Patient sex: M
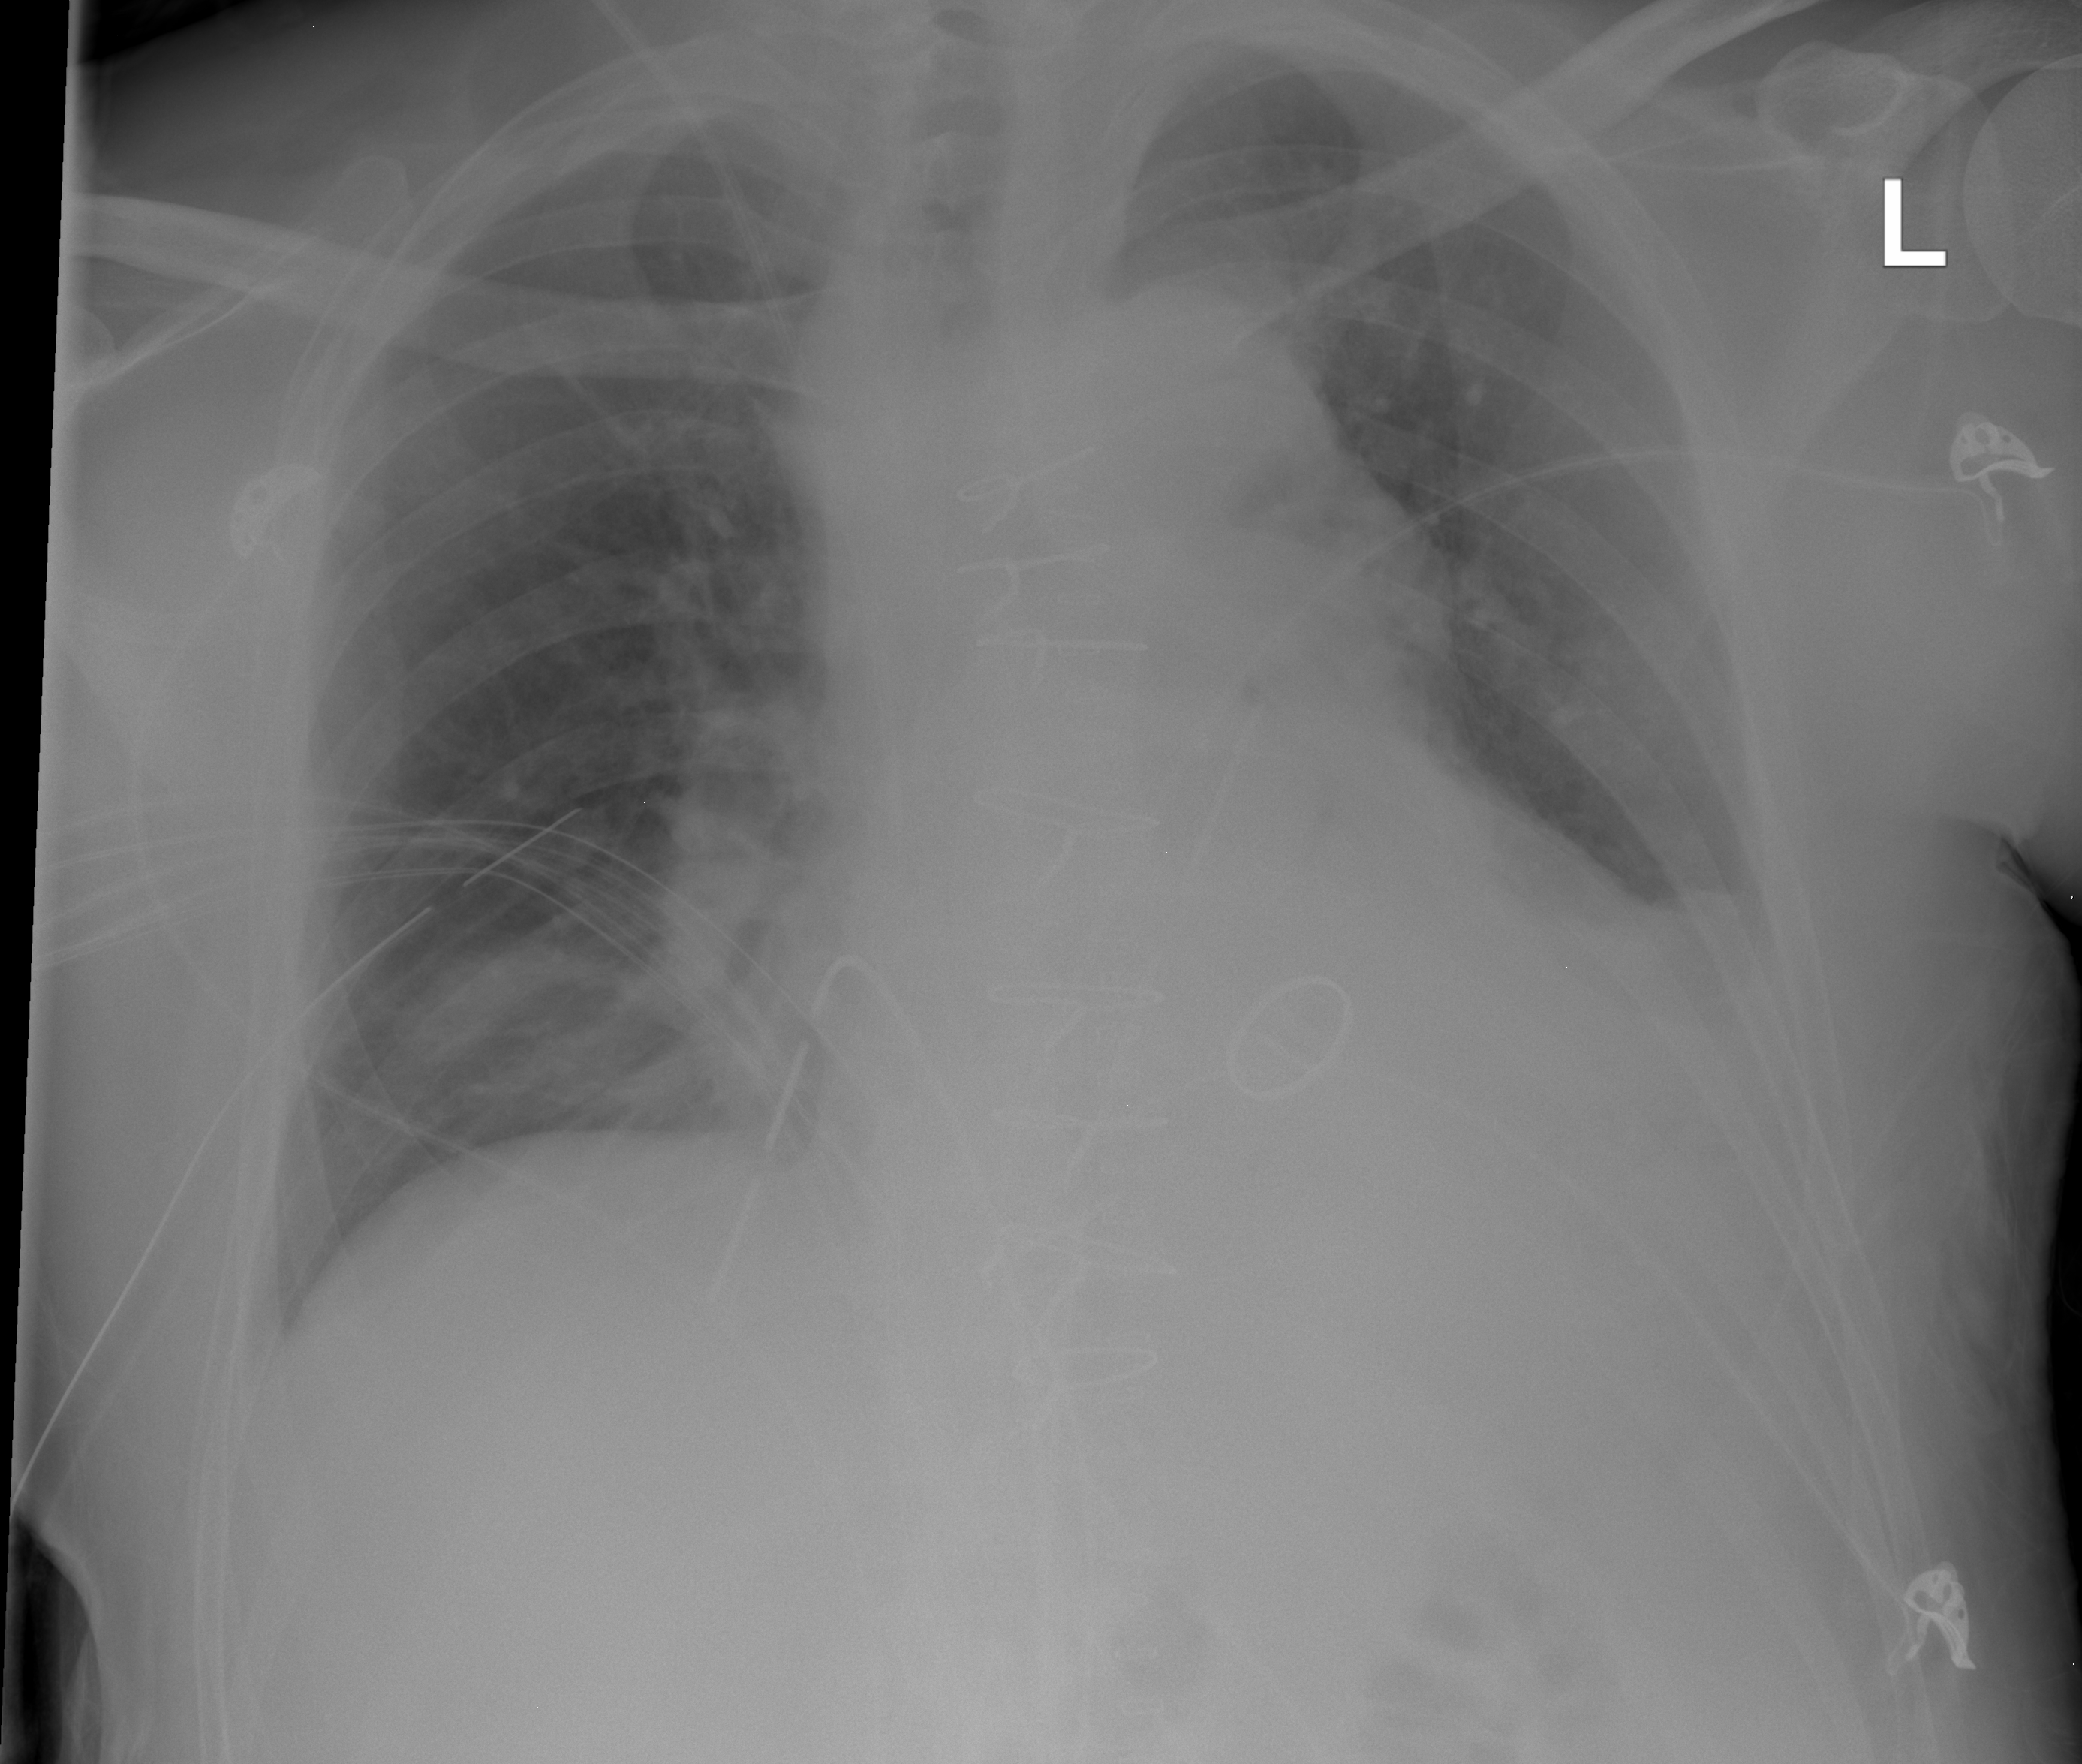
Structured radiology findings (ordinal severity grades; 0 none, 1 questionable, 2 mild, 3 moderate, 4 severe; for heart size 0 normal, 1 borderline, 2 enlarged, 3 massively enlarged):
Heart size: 2
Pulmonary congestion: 0
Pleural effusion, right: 0
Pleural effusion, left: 2
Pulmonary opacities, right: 1
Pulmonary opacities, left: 0
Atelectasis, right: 2
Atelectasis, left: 2